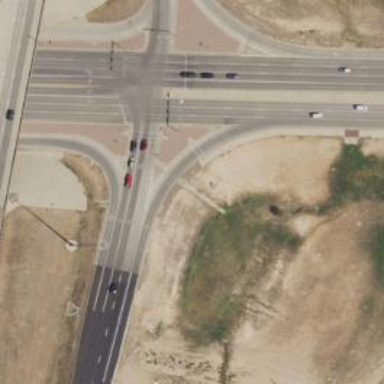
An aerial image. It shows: Secondary link road.